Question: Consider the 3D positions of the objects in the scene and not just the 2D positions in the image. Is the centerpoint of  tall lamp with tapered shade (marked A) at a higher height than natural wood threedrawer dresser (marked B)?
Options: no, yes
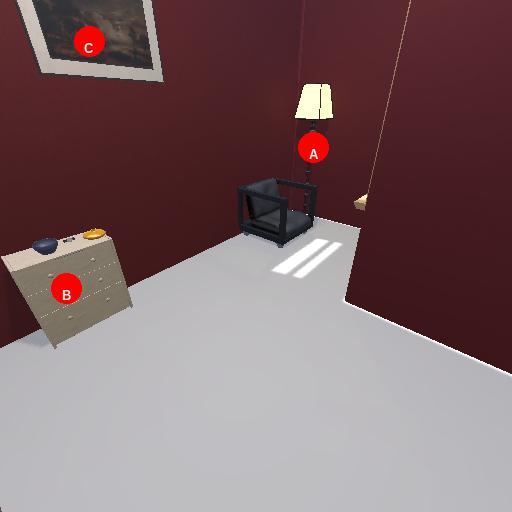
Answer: no